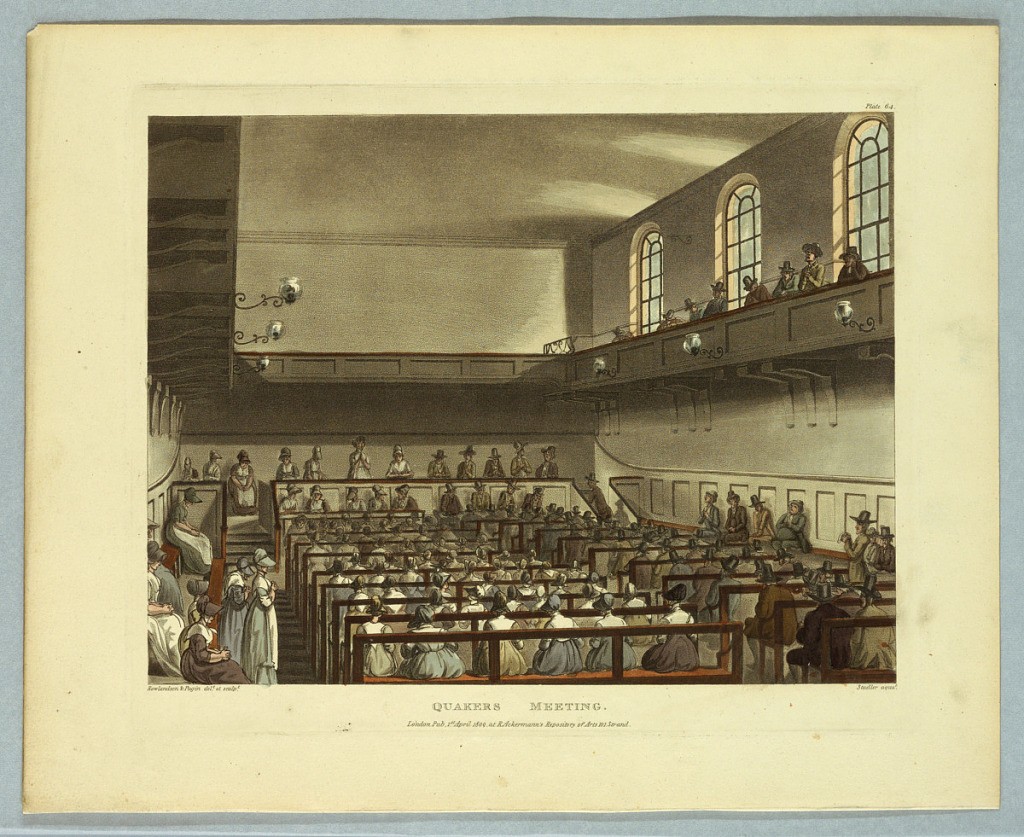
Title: Quakers Meeting, from "Ackermann's Repository"
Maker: Thomas Rowlandson, British, 1756–1827
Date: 1809
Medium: Aquatint, brush and watercolor on paper
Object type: Print
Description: Men and women in hats and bonnets; in open-backed pews at a meeting house. Platform, rear, and side balconies above. Title, artists', and publisher's names below.